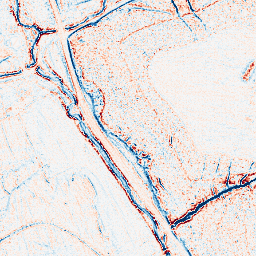
Category: edge_preserving
Decomposition family: anisotropic_diffusion
Decomposition parameters: iterations: 10
kappa: 30
gamma: 0.05
Upsampling method: linear_exact
Upsampling parameters: scale: 8
Upsampling scale: 8